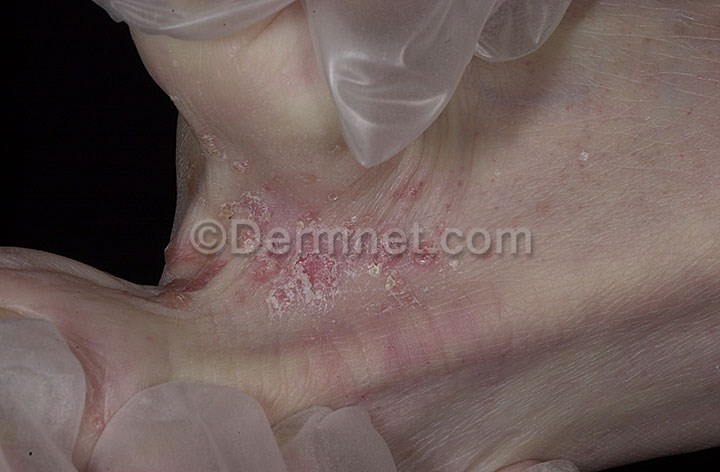
Disease: Tinea Ringworm Candidiasis and other Fungal Infections